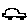
Label: car